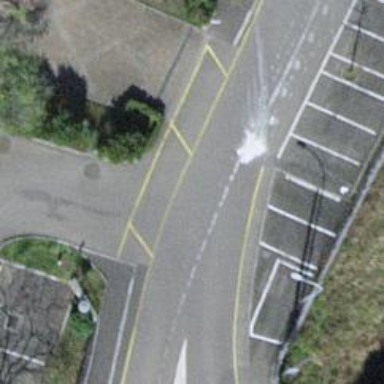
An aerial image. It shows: Unmarked crossing on asphalt footway.